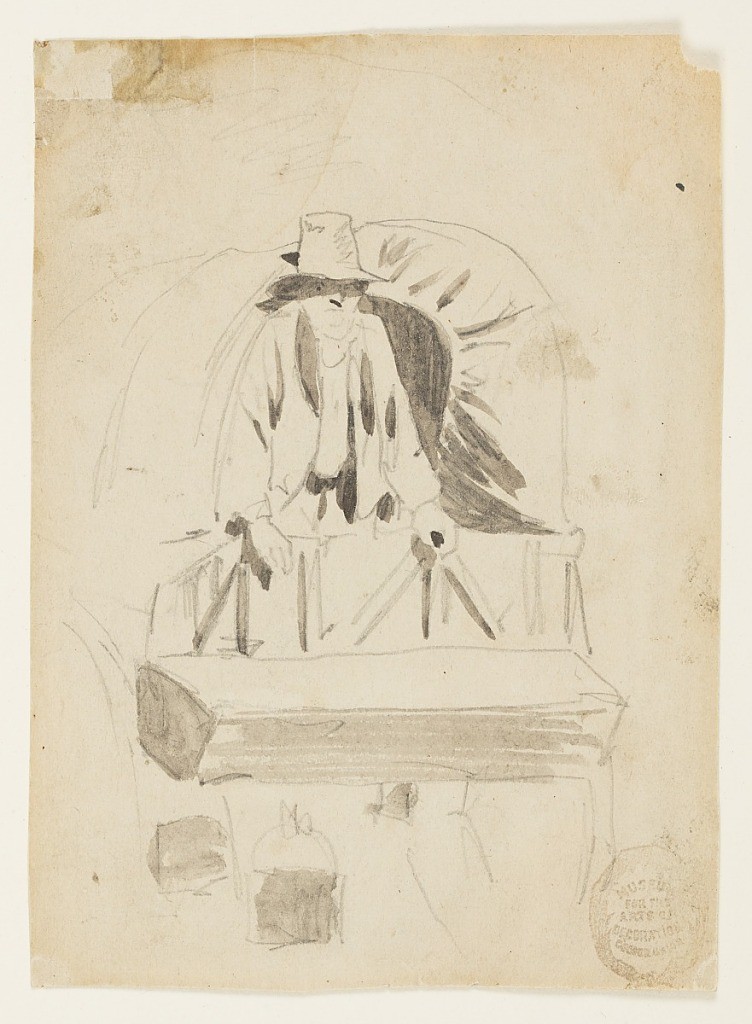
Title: Back of an Army Wagon
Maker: Winslow Homer, American, 1836–1910
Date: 1862
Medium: Graphite, brush and gray wash on pasteboard
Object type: Drawing
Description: Vertical view of the back on an army wagon, with a man looking over the tailboard.